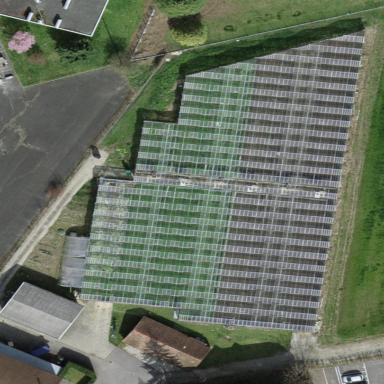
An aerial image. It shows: Greenhouse used for horticulture.